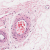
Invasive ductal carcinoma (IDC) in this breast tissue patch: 0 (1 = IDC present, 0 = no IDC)